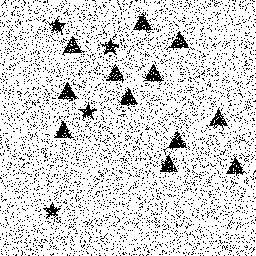
Squares: 0
Triangles: 12
Stars: 4
Total shapes: 16